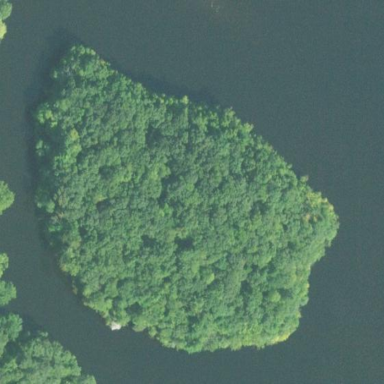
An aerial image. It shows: Islet in woodland nature reserve.